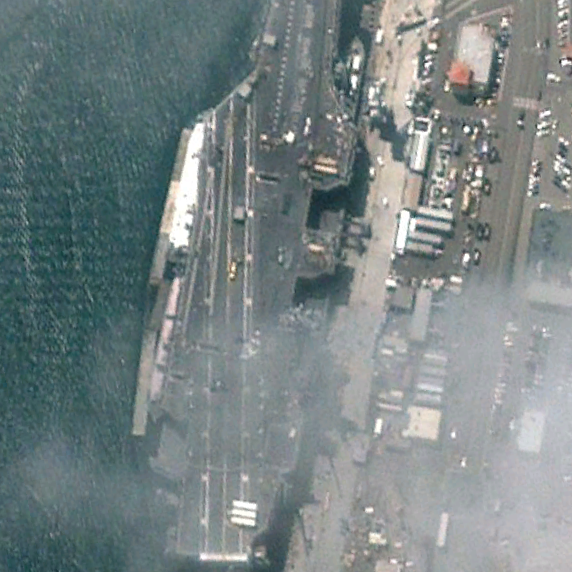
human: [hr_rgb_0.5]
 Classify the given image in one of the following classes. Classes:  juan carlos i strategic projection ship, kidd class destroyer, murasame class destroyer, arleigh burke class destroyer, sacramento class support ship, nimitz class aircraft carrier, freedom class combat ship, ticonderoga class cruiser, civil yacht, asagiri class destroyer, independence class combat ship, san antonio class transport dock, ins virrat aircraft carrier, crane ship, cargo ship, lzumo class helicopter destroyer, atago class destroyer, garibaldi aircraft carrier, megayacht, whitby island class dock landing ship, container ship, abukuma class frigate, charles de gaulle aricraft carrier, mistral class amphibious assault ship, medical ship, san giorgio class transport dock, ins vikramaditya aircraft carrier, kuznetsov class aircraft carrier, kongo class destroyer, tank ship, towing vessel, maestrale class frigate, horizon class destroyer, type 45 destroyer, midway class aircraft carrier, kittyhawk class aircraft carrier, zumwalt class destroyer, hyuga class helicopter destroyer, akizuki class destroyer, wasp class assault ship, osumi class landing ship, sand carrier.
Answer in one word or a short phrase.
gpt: Nimitz class aircraft carrier